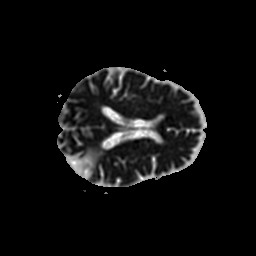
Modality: ADC
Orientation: axial
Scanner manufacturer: ge
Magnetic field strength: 1.5 T
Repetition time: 7.5 s
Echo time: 0.0964 s